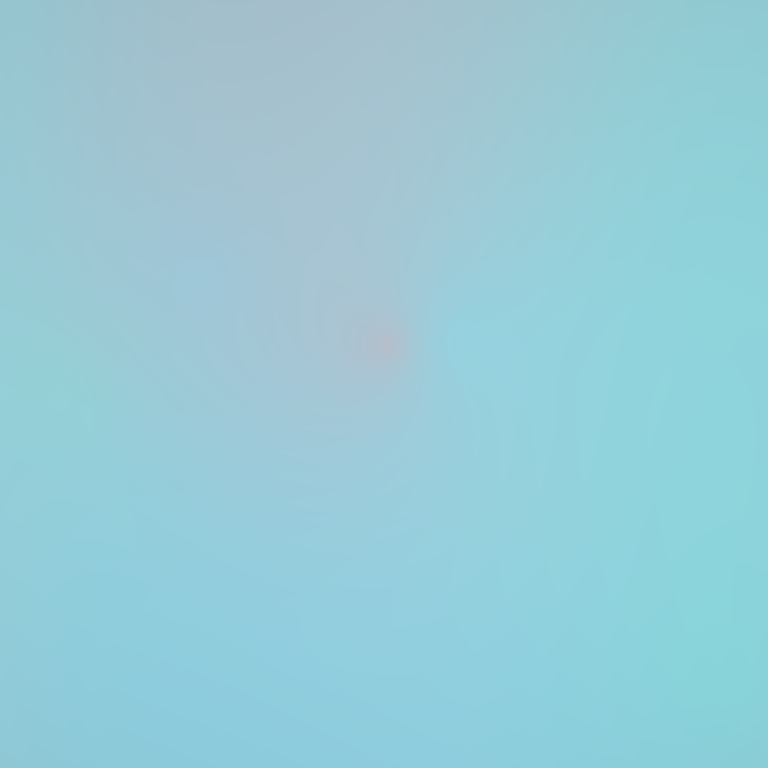
Abstract light effect, smooth gradient from soft cyan to pale lavender, serene atmosphere, diffuse glow, no room, no furniture, no objects.